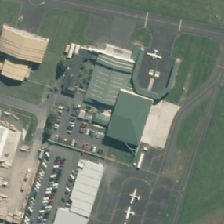
Land cover: urban_build_up